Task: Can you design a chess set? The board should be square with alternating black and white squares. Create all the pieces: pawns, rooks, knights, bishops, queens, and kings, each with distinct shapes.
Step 2891:
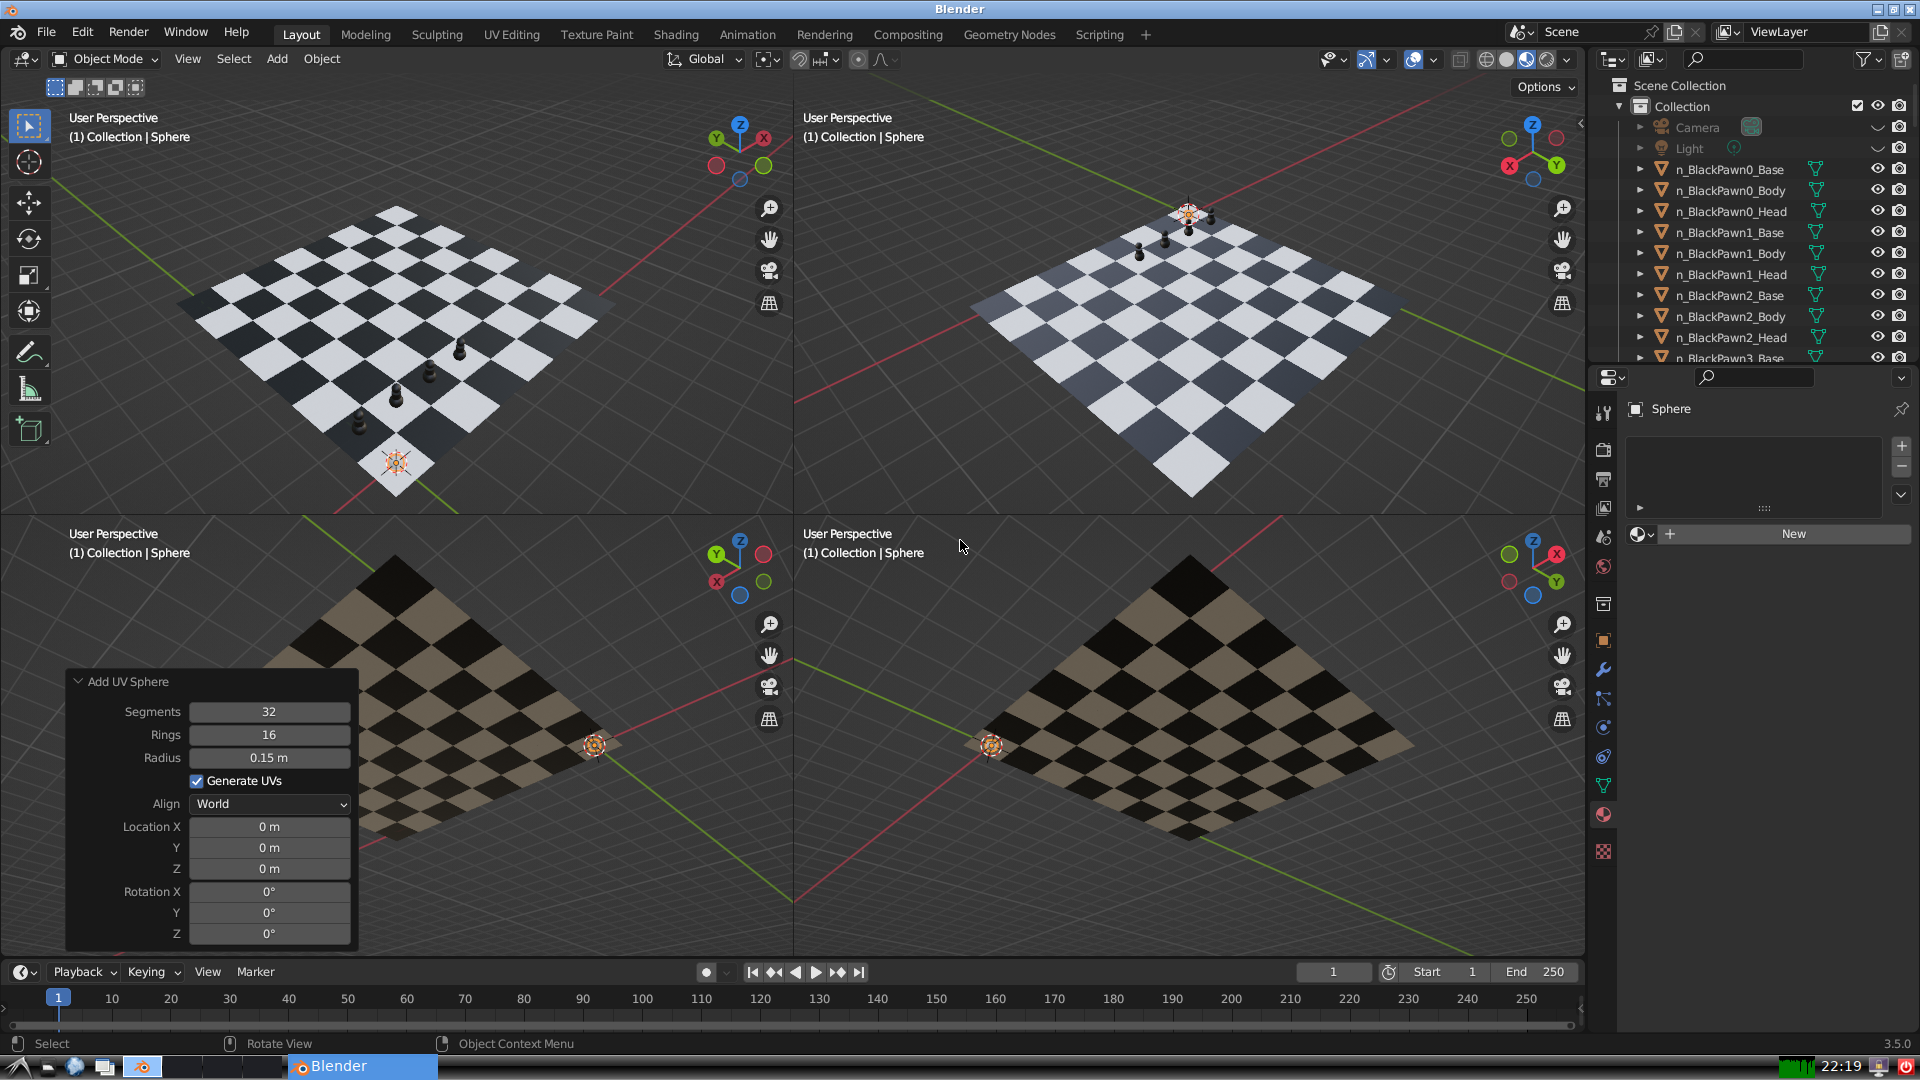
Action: {"key_press": ['Ctrl, Home']}